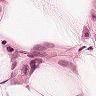
Metastatic tissue present: no